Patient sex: M
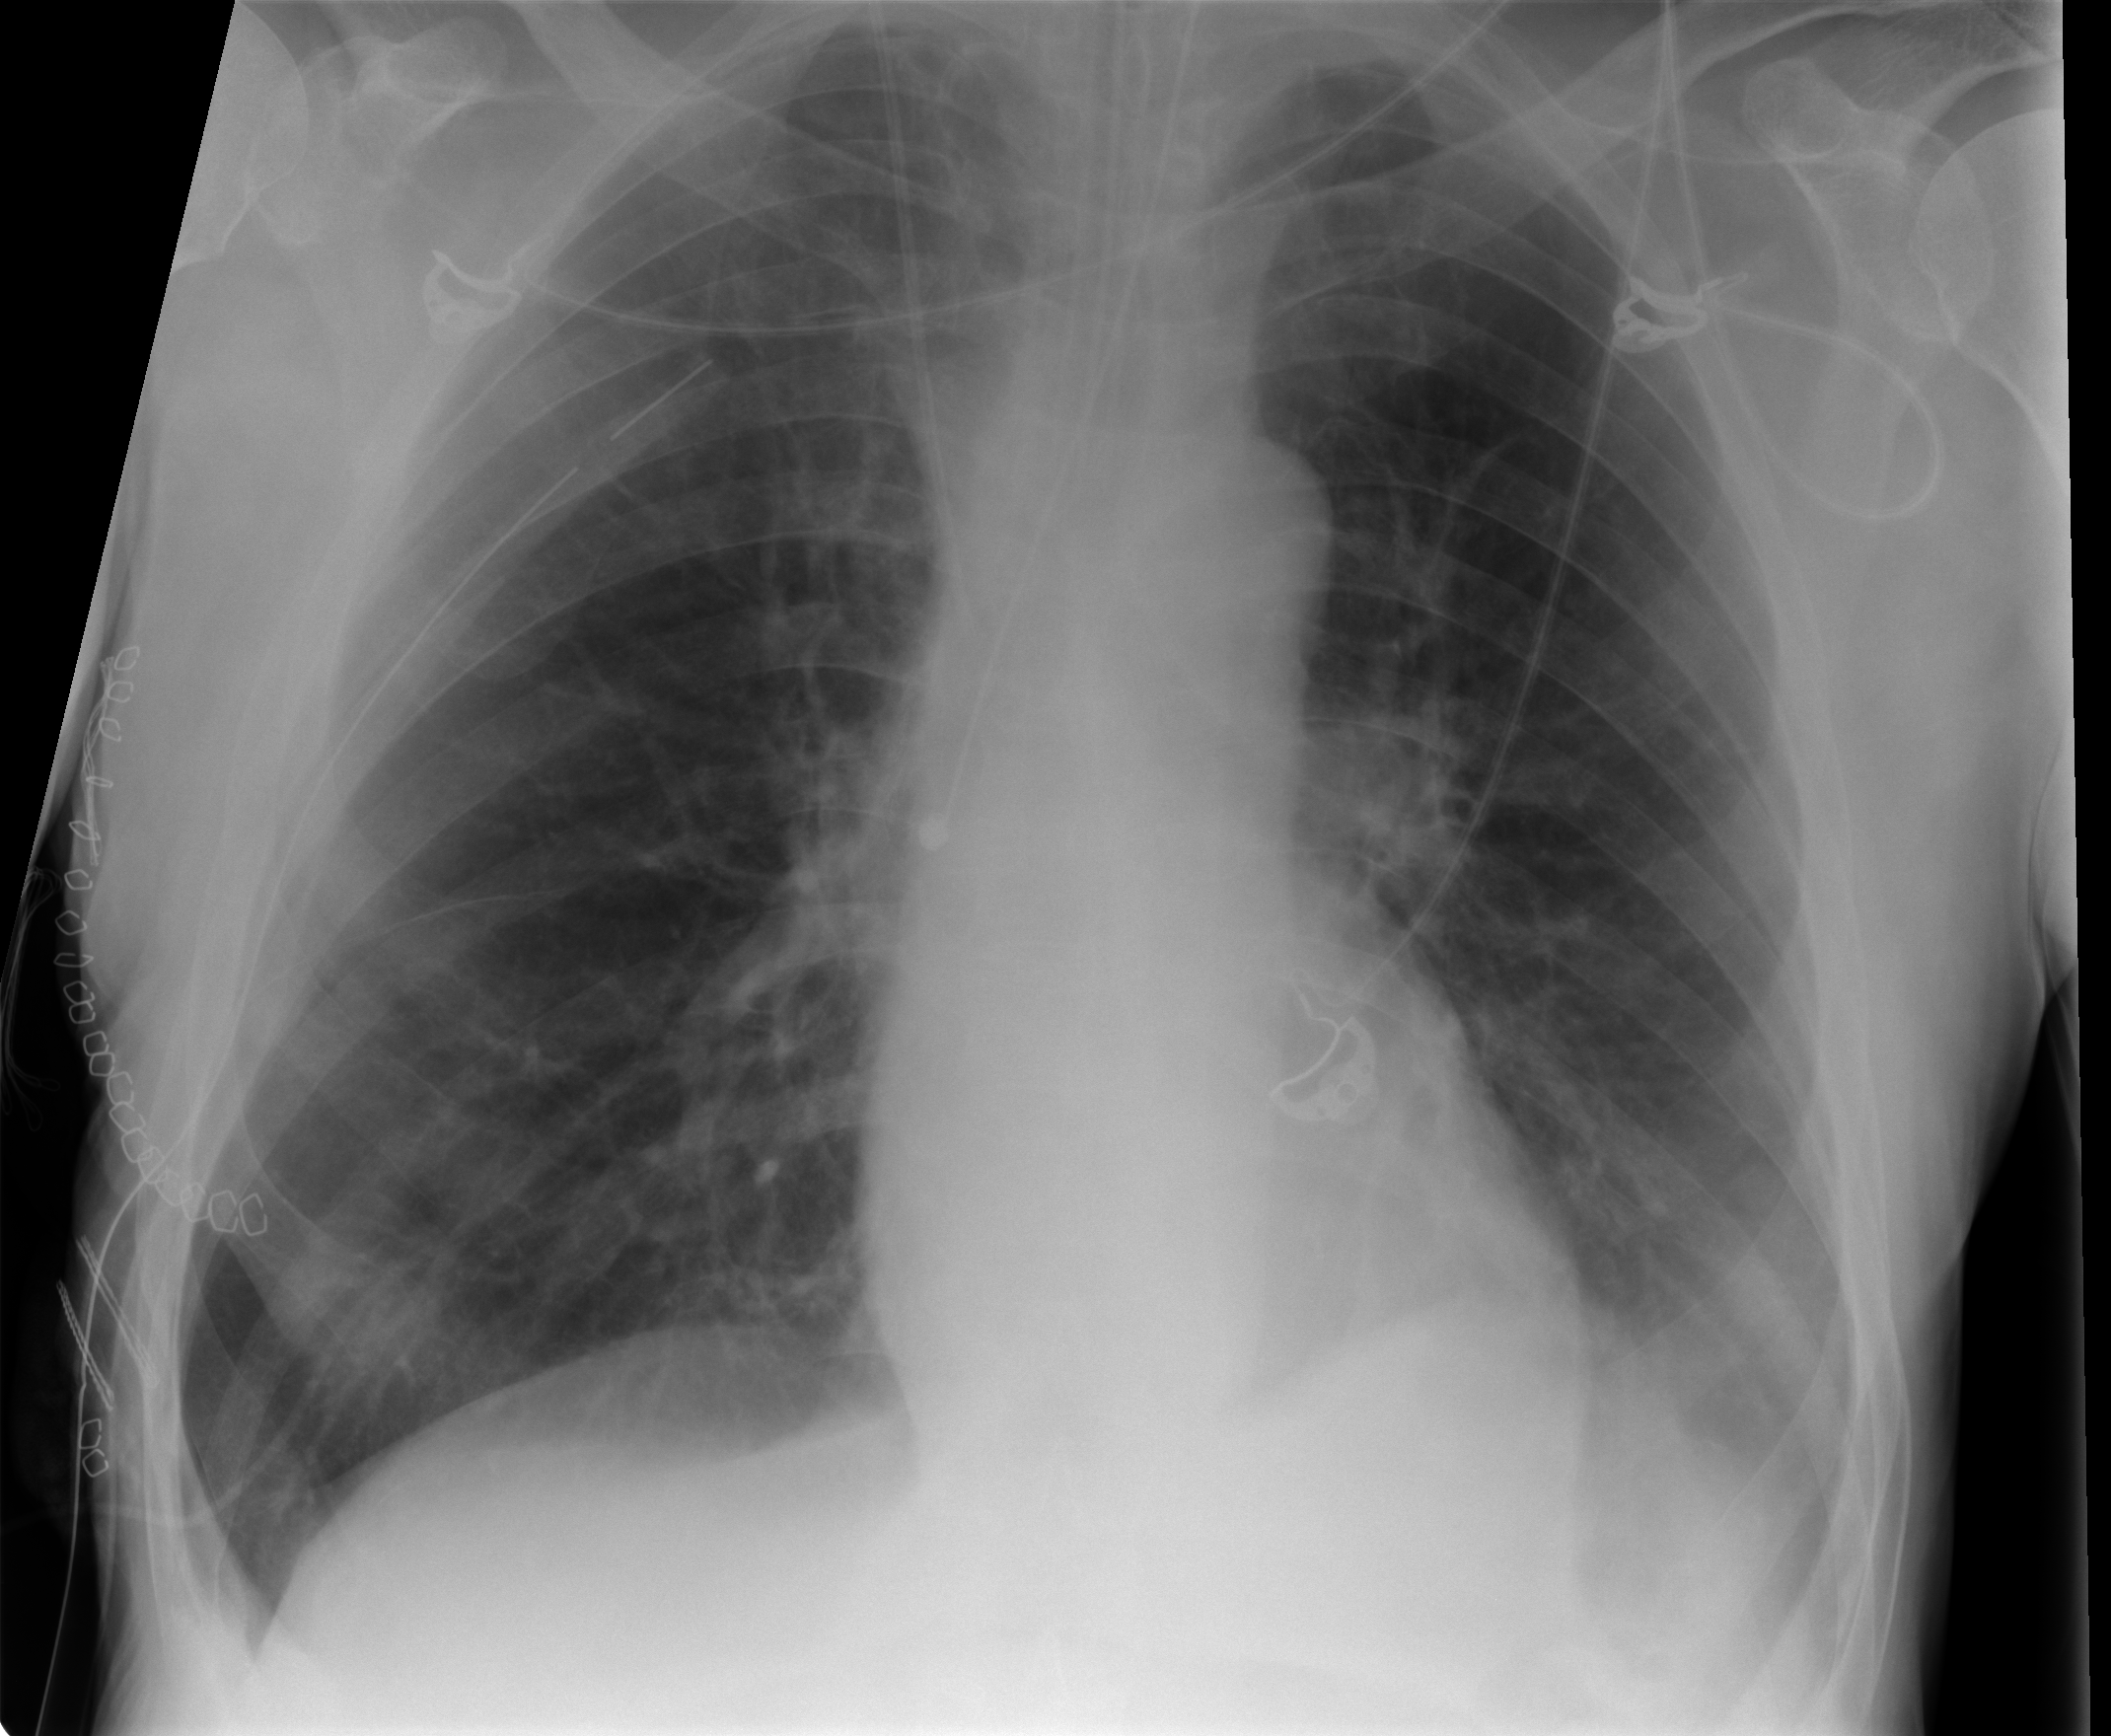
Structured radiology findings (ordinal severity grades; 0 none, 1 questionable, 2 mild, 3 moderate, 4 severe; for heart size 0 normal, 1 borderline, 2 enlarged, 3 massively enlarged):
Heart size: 0
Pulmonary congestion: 0
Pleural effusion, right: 0
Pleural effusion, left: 2
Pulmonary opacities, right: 0
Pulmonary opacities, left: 0
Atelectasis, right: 1
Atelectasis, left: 2